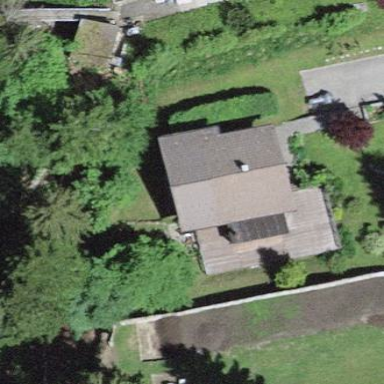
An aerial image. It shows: Simple house.